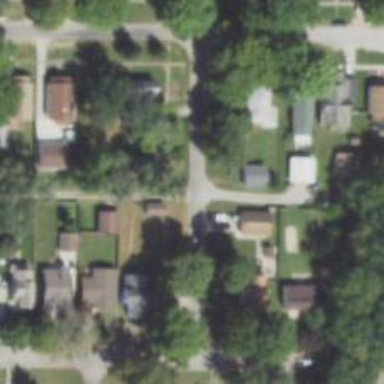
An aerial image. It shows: Alley classified as service road.